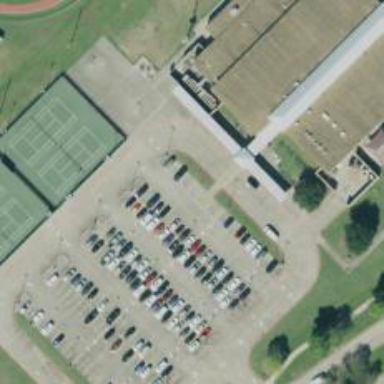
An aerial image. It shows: Parking space.